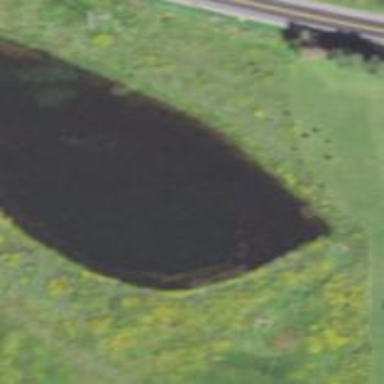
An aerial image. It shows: Peaceful pond surrounded by nature.